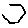
Label: hexagon